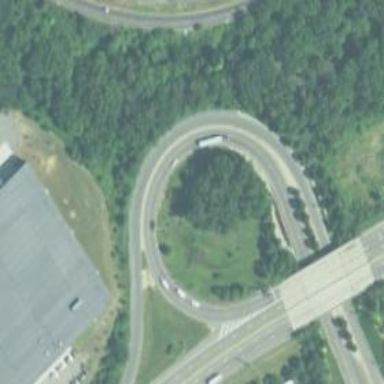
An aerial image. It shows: Primary link highway with trumpet junction.